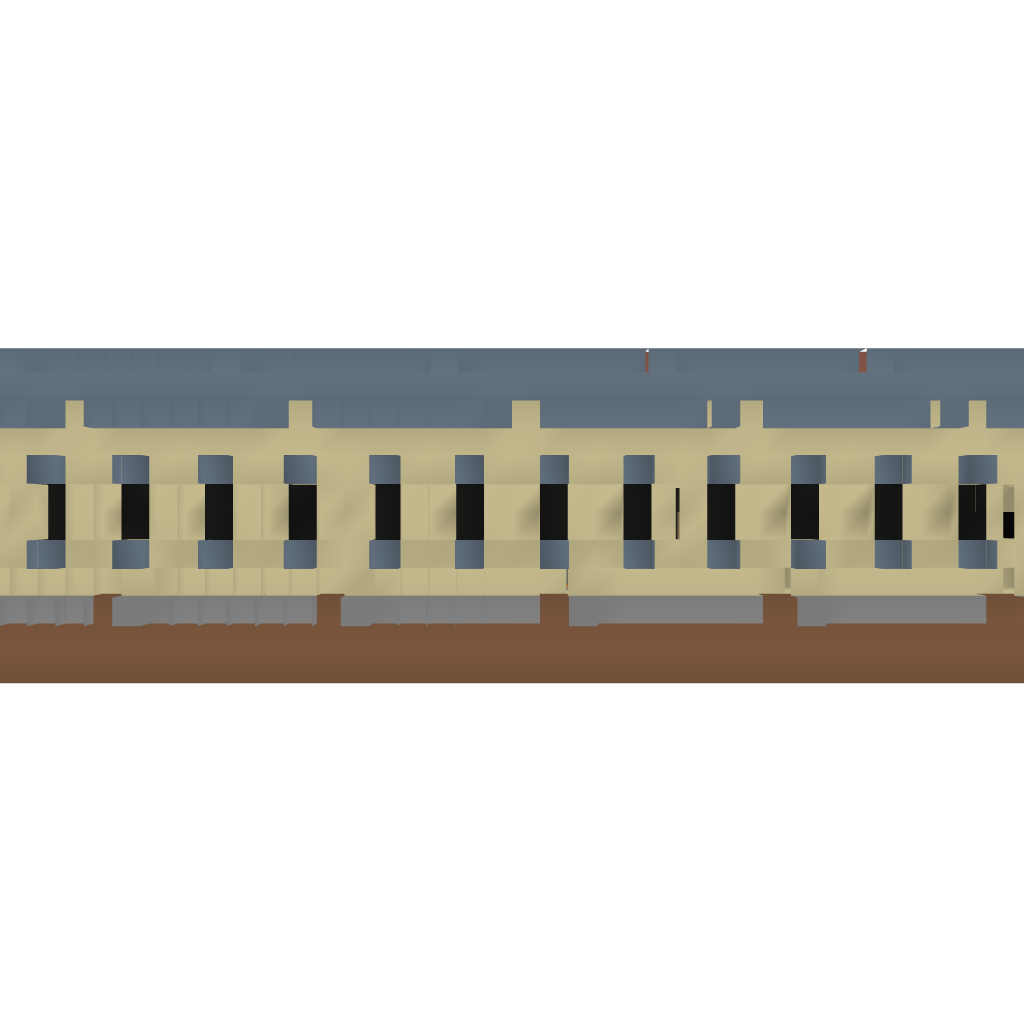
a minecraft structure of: Medieval Cloister